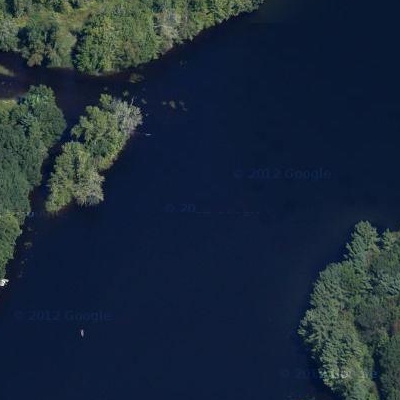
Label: dRiverLake